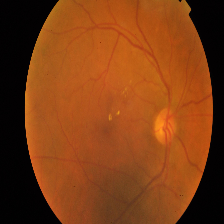
Diabetic retinopathy grade: Proliferative DR